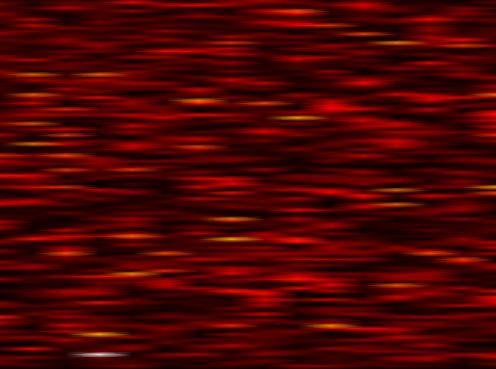
Label: OFDM